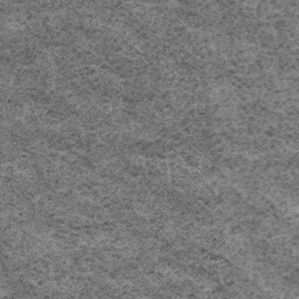
Label: frost